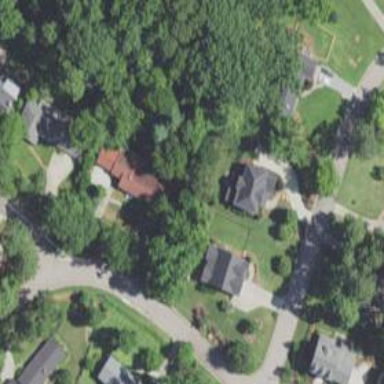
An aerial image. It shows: Residential area within neighborhood.